Question: The company I'm working at is considering switching its current OCR engine (Nuance's OmniPage) to an open-source alternative such as Tesseract.
In the hope of getting some performance benchmarks (execution speed and accuracy) to compare both, I got a very simple program working just to get an idea of how well the Tesseract 3.2 C API would perform.
My initial observations (some of them may be off, feel free to correct my interpretations in the comments):
- - <URL>-
If it was only about the other factors, the migration could probably be done without too much problem. This performance limitation, however, is a killer.
Then, I thought to myself:
So, I'm almost sure that the problem comes from me. I'm either not using the API in the right way, I'm not changing settings that I should or something else that I'm just missing right now.
Here is the section of my test program related to Tesseract:
'''
#include "baseapi.h"
#include "allheaders.h"
// ...
// Tesseract initialization
tesseract::TessBaseAPI api;
api.Init("", "eng+deu+fra");
api.SetPageSegMode(tesseract::PageSegMode::PSM_AUTO_OSD);
api.SetVariable("tessedit_create_hocr", "1"); // for the hOCR output
// ...
// OCR
PIX* pixs = pixRead(image_path.c_str());
STRING result;
api.ProcessPages(image_path.c_str(), NULL, 0, &result);
// ... write the result to a file
'''
I tried with different page segmentation modes and without the creation of the hocr format activated, only to be just as disappointed as before. I also tried applying some pre-processing scripts to the image to see if it would help a bit for the detection, but without success. I tried with only one dictionary for testing purposes, but it didn't have big repercussions on the performance. I had the same performance problems with multi-page TIF files and single-page TIF images as well, and did not try other formats yet.
Quick profiling of the application with VerySleepy showed that most of the execution time was spent on 'new's and 'delete's related to bounding boxes.
I would really like us to migrate to an open-source library rather than a commercial product, so I would appreciate if anyone could help me achieve better performance with the API. Unless I can get dramatic improvements to get performance results similar to the current engine, the migration won't happen.
Thank you very much for your precious time.
Here is an image from my test set:

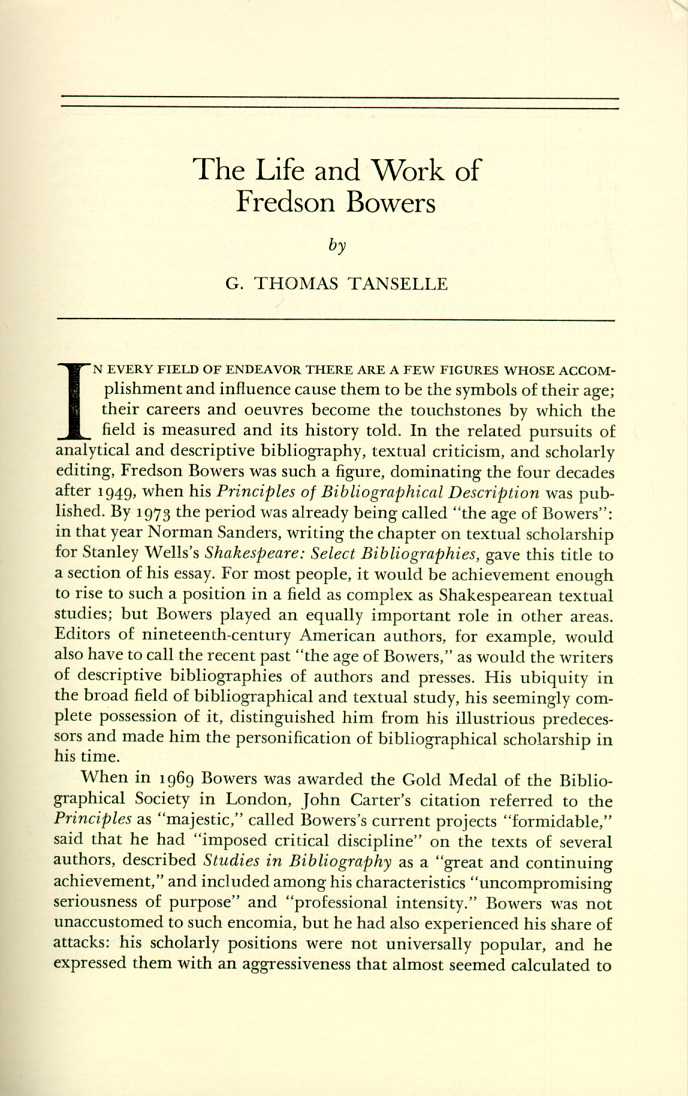
Answer: I don't think that you can do something about it. That is right, Tesseact is incredibly slow compared to commercial engines like OmniPage or ABBYY. Every comparison test shows that. Those companies are doing OCR for a living and are very serious about speed, accuracy and other factors.